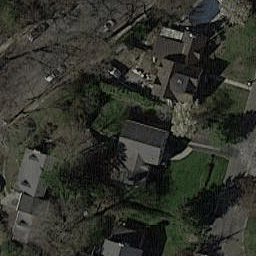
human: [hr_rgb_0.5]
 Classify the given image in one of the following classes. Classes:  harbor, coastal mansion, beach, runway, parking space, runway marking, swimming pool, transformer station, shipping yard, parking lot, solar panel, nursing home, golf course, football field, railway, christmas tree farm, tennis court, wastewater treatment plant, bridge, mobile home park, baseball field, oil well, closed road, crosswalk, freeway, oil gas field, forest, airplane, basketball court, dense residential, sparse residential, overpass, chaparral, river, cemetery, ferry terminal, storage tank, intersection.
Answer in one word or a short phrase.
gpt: sparse residential